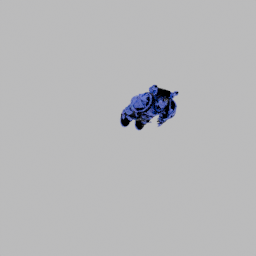
Label: people